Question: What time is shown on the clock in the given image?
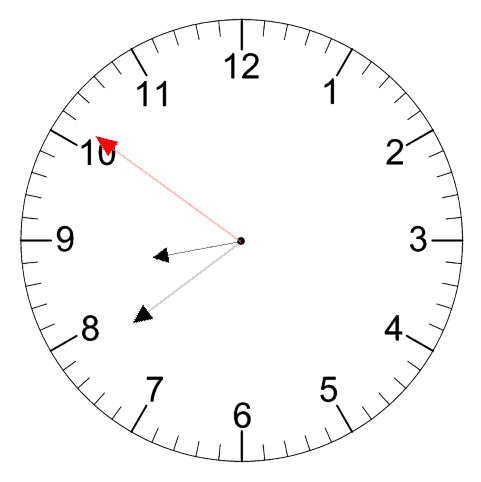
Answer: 08:38:51